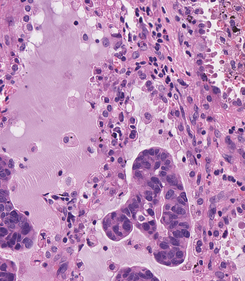
Tumor epithelial tissue: yes
Tumor-associated stroma tissue: yes
Normal tissue: no